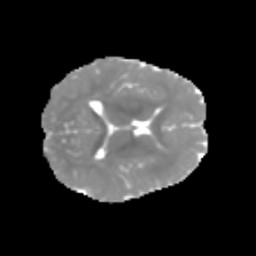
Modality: MD
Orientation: axial
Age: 7
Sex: male
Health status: healthy